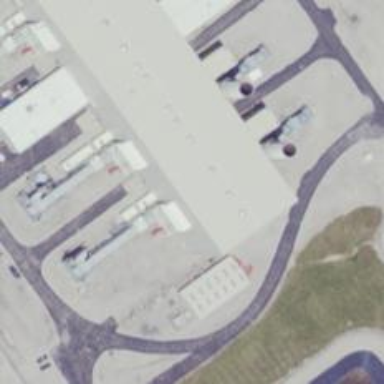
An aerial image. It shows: Gas turbine generator.